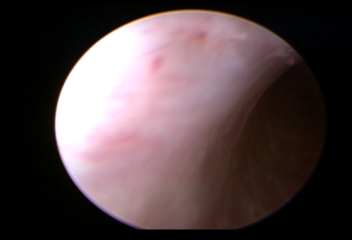
Modality: WLC
Class: Normal mucosa
Bladder cancer association: No